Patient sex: M
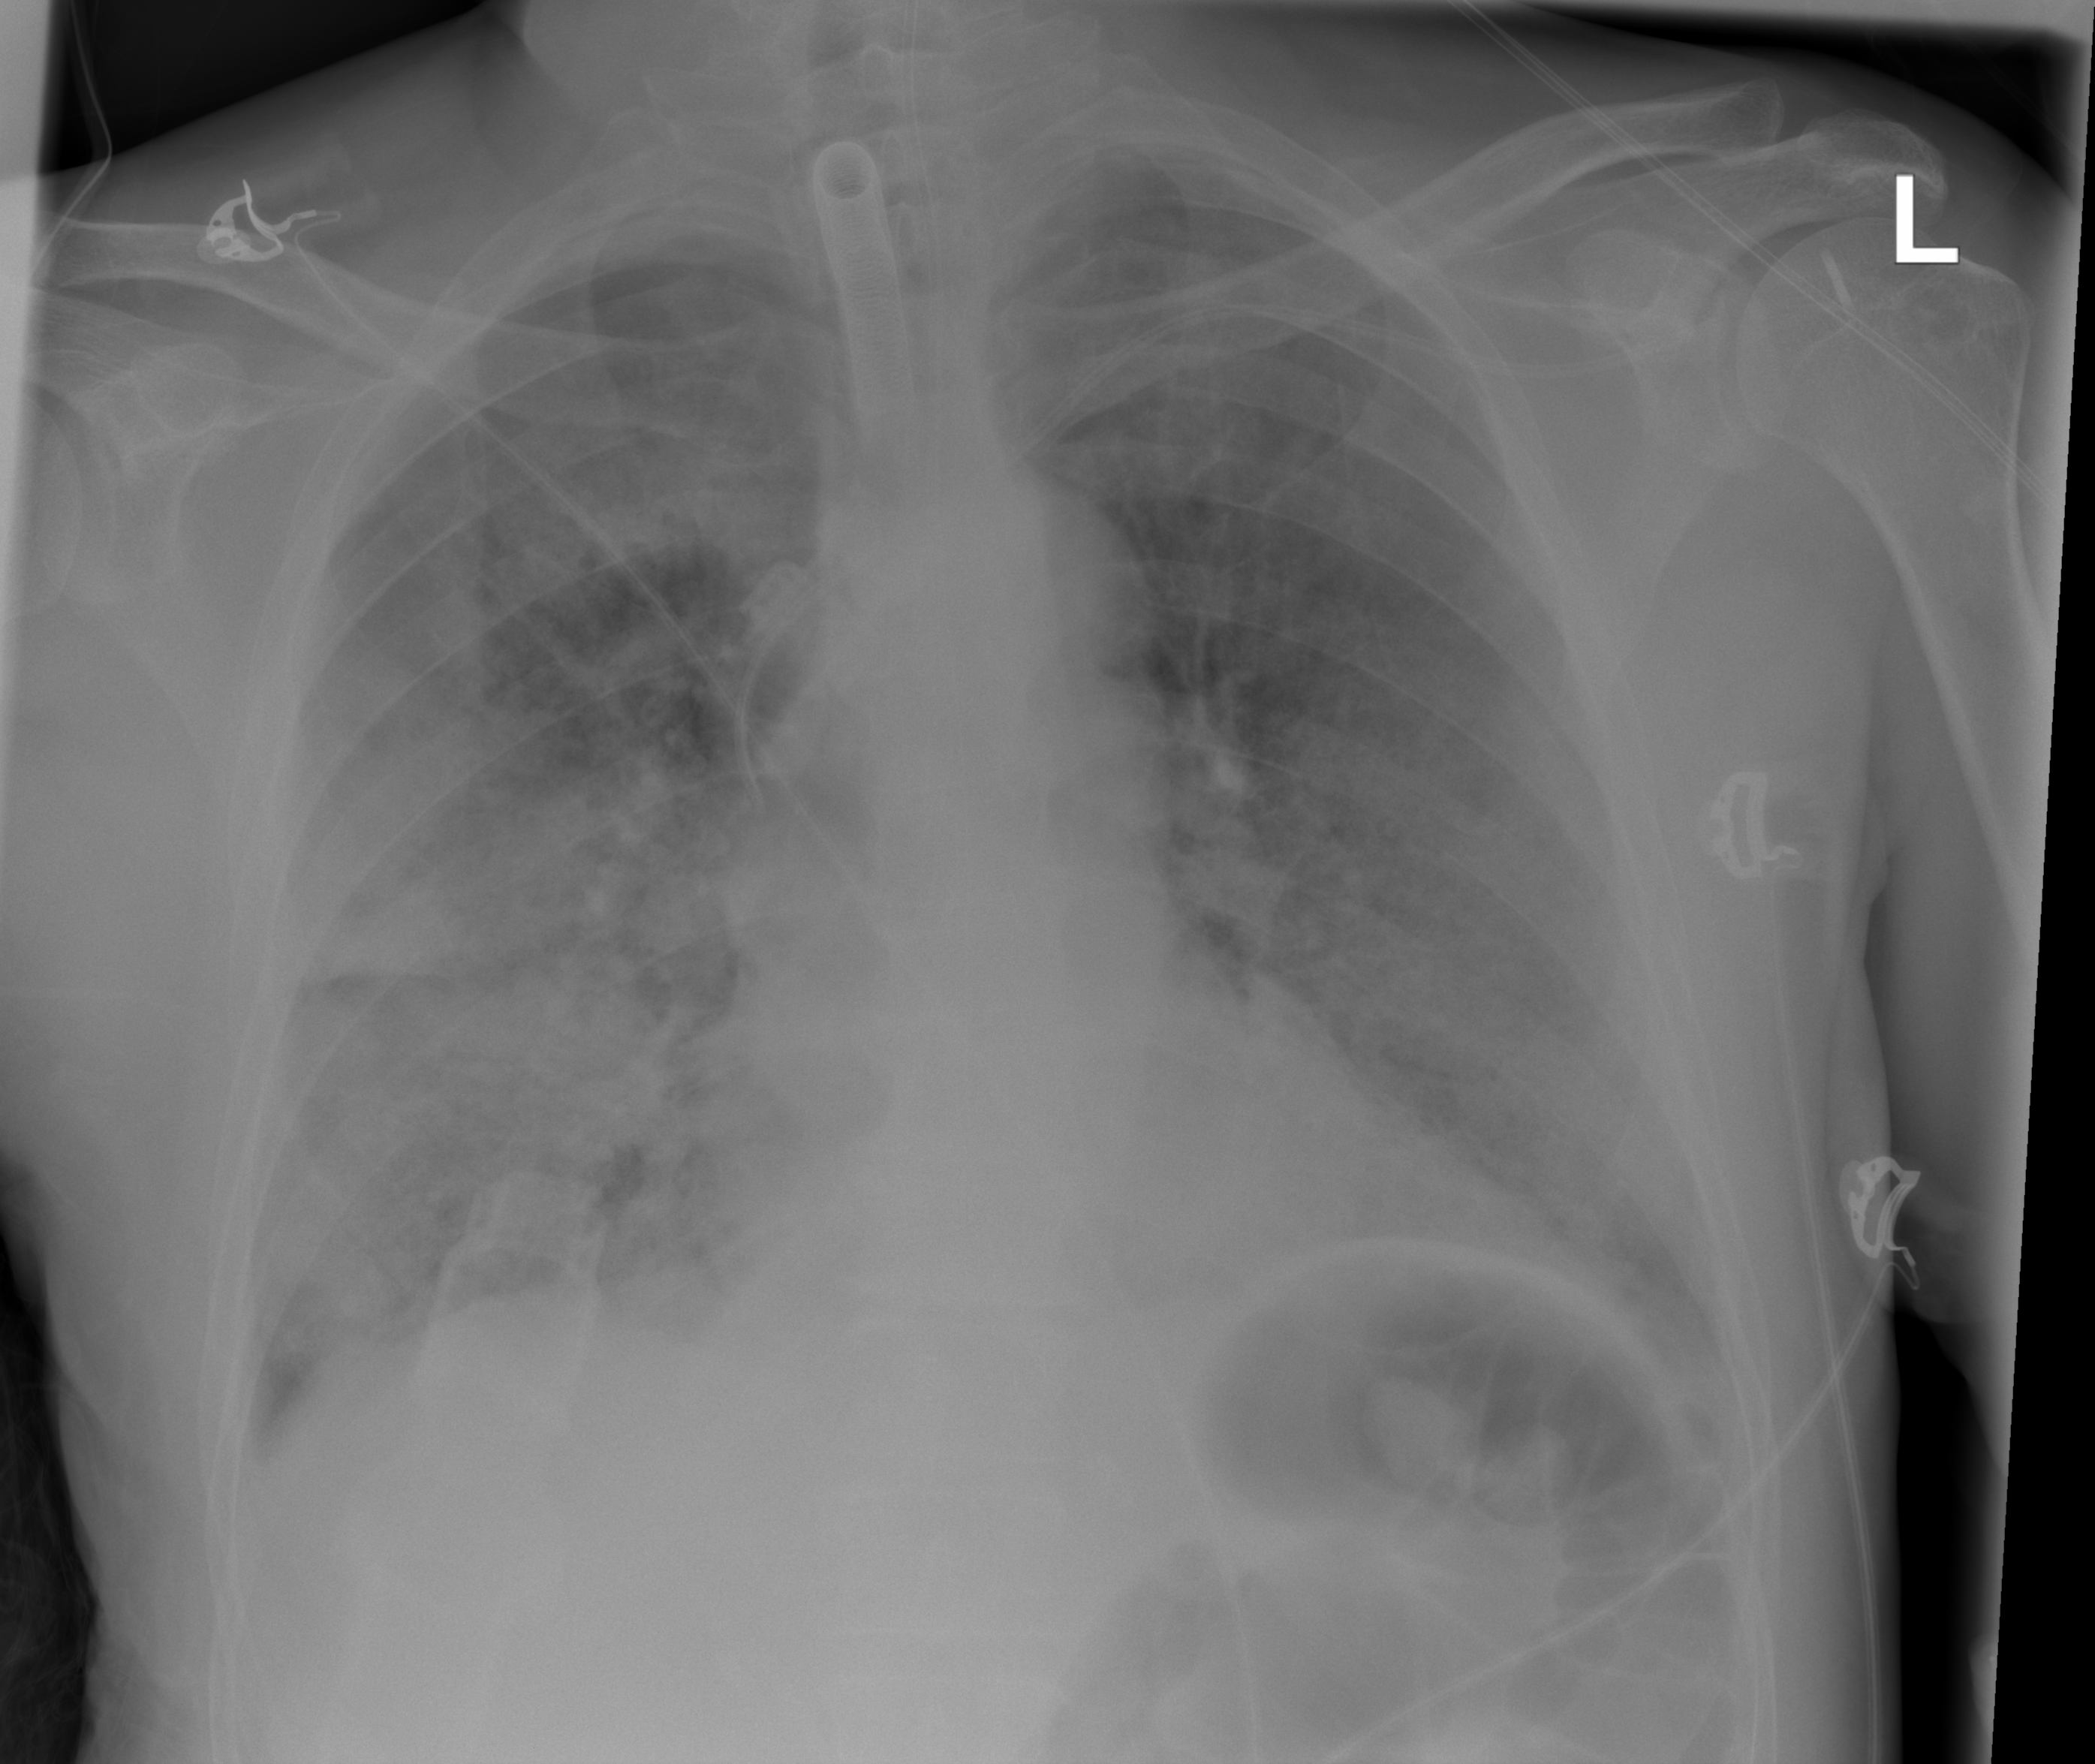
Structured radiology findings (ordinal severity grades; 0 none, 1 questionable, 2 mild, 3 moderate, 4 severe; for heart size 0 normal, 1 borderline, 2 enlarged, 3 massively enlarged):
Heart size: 1
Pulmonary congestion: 2
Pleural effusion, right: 2
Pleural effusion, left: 2
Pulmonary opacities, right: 3
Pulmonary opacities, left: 3
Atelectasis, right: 2
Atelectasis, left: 0